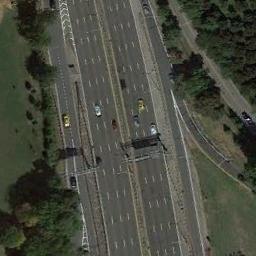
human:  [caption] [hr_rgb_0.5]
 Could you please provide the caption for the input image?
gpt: There are only two cars on the straight highway .

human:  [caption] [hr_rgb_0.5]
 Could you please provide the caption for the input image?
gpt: The freeway is between the grass and some trees .

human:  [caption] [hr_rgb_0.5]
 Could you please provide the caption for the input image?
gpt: There are large green lawns and green trees around the freeway, And there are many cars on the freeway .

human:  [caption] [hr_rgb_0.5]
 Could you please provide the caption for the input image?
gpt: A bifurcated freeway goes through the lawn with some trees and some cars are driving on the freeway .

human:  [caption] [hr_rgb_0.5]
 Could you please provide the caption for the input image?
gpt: There are some green trees beside the freeway .